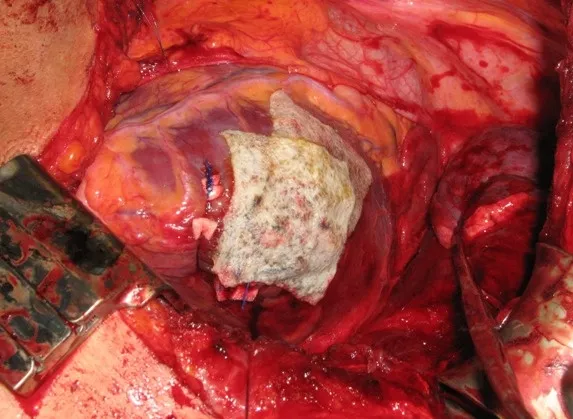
Left ventricle sealed with fibrin fleeces (Tachosil ).
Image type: medical_photograph (other_medical_photograph)